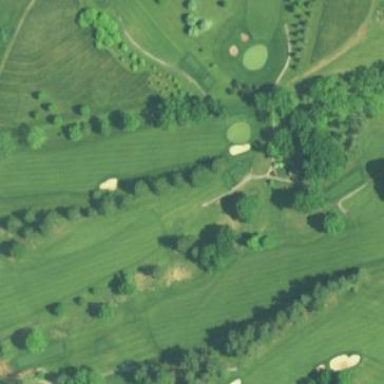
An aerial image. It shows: Grassy area designated as golf fairway.